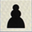
Piece: bP